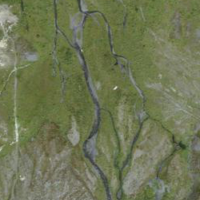
EUNIS habitat code: 31
Species observed at this site:
Gentiana bavarica